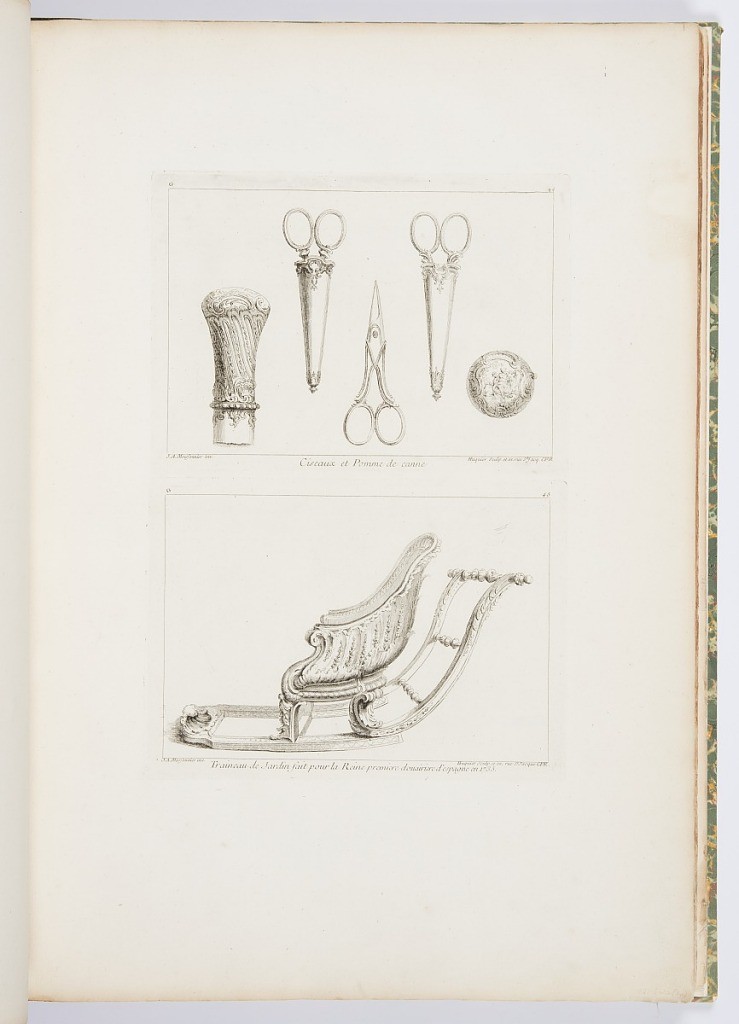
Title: Ciseaux et Pomme de canne [Design for Scissors and Cane Handle, 3rd Plate], pl. 44 in Oeuvre de Juste-Aurele Meissonnier
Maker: Juste-Aurèle Meissonnier, French, b. Italy, 1695–1750
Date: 1748
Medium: Etching on off-white laid paper
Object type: Print
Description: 1921-6-212-16-a: Consisting of five designs; three pairs of scissor...;     1921-6-212-16-b: Side view of a garden sleigh, high-backed seat dec...